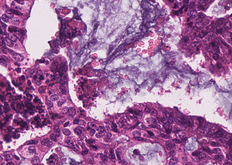
Tumor epithelial tissue: yes
Tumor-associated stroma tissue: no
Normal tissue: no